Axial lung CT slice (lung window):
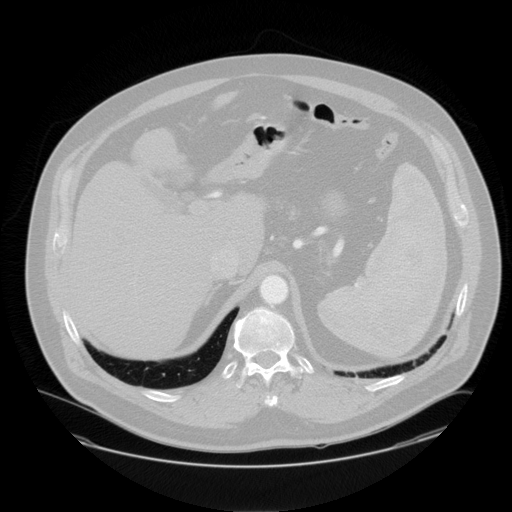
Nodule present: no